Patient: sex M, age 37
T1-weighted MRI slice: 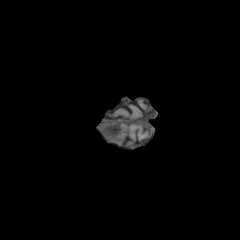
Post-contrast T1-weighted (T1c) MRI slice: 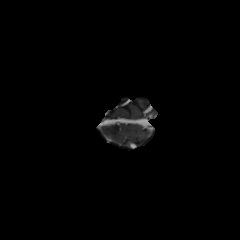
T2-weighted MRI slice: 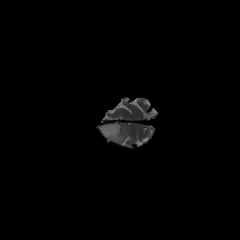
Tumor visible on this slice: yes
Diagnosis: Astrocytoma, IDH-mutant
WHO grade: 2